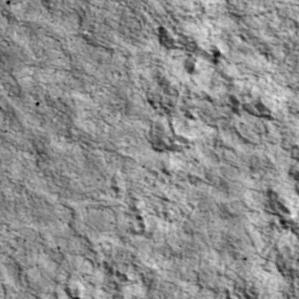
Label: non_frost